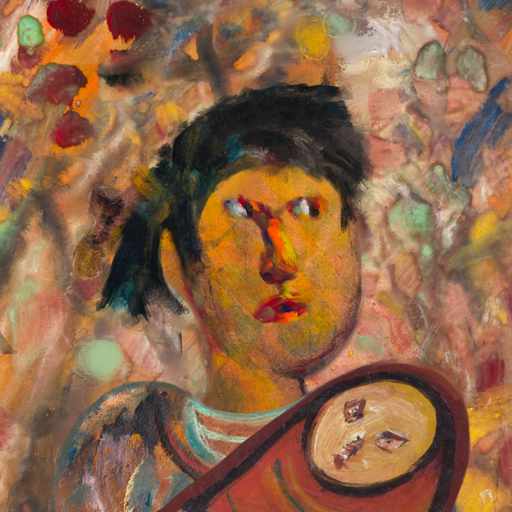
Background: Mother_And_Son_Mother, Head And Neck Side: Gypsy_Mother, Face Side: An_Impression, Bust: Boggyland, Hair Side: Pipe, Head Accessory: Blank, Second Necklace: Blank, Necklace: Blank, Baby: After_Raid_Baby